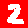
Digit: 2